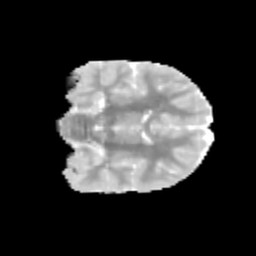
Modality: MD
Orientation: coronal
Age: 10
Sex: male
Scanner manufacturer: siemens
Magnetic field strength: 3 T
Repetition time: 3.8 s
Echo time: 0.07 s